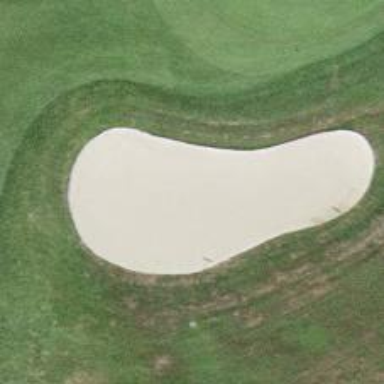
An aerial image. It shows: Sandy area is golf bunker.